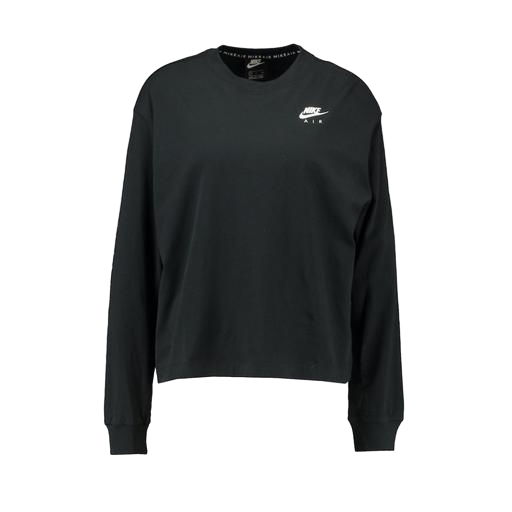
l/s top, front l/s top, nike shirt, white background